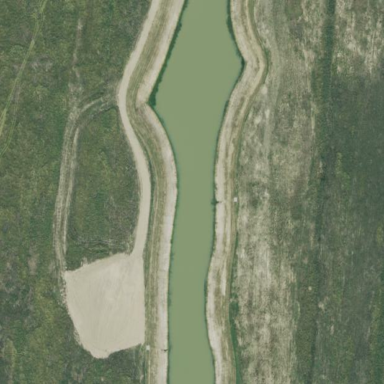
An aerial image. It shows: Retention basin with water.